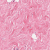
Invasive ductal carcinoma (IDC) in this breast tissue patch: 0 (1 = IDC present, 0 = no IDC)